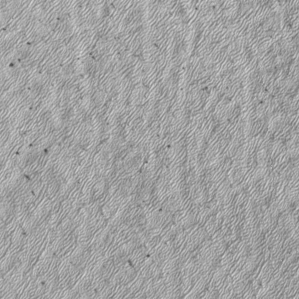
Label: frost